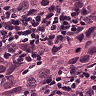
Metastatic tissue present: yes